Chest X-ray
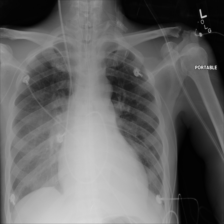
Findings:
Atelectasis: negative
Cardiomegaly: negative
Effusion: negative
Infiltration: negative
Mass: negative
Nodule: negative
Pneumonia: negative
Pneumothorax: negative
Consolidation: negative
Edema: negative
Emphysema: negative
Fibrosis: negative
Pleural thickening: negative
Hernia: negative